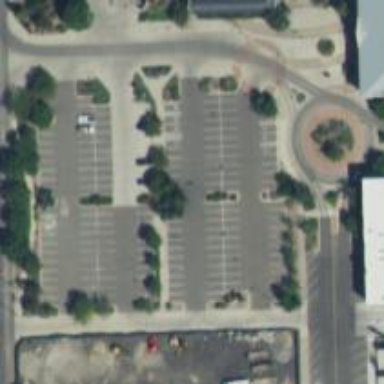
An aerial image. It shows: Parking space is available.